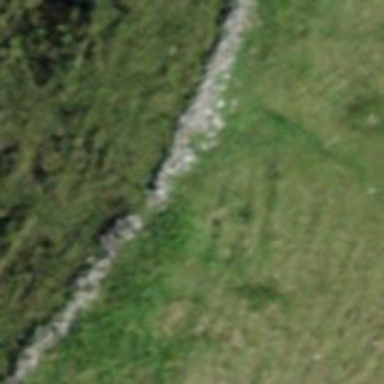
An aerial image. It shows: Wall barrier.